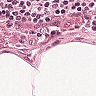
Metastatic tissue present: no